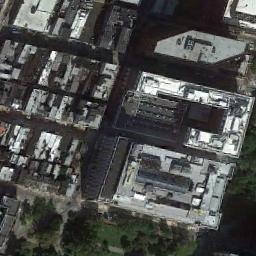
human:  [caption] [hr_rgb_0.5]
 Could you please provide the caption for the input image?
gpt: A dense commercial area has plenty of buildings arranged neatly and some roads go through the commercial area .

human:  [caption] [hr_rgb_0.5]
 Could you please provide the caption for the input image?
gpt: There are triangular regions in the picture .

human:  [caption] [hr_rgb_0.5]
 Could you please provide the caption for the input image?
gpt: There are some white buildings arranged neatly on a commercial area .

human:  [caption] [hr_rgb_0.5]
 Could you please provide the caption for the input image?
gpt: In a business district there are many tall buildings of different shapes and several roads with many cars and many trees .

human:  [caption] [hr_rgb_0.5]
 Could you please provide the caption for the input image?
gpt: The commercial area is consist of many buildings .